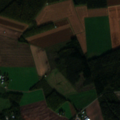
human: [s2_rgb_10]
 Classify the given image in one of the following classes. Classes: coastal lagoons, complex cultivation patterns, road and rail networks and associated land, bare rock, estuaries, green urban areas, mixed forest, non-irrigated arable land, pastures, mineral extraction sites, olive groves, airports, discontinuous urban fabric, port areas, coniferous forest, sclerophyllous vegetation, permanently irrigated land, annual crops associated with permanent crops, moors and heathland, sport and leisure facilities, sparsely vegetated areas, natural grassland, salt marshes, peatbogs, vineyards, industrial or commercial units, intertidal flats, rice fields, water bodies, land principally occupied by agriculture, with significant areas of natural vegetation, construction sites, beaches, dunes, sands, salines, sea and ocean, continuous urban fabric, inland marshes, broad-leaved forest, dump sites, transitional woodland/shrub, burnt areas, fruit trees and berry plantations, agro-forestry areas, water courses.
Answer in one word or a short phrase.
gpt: non-irrigated arable land, land principally occupied by agriculture, with significant areas of natural vegetation, mixed forest, transitional woodland/shrub